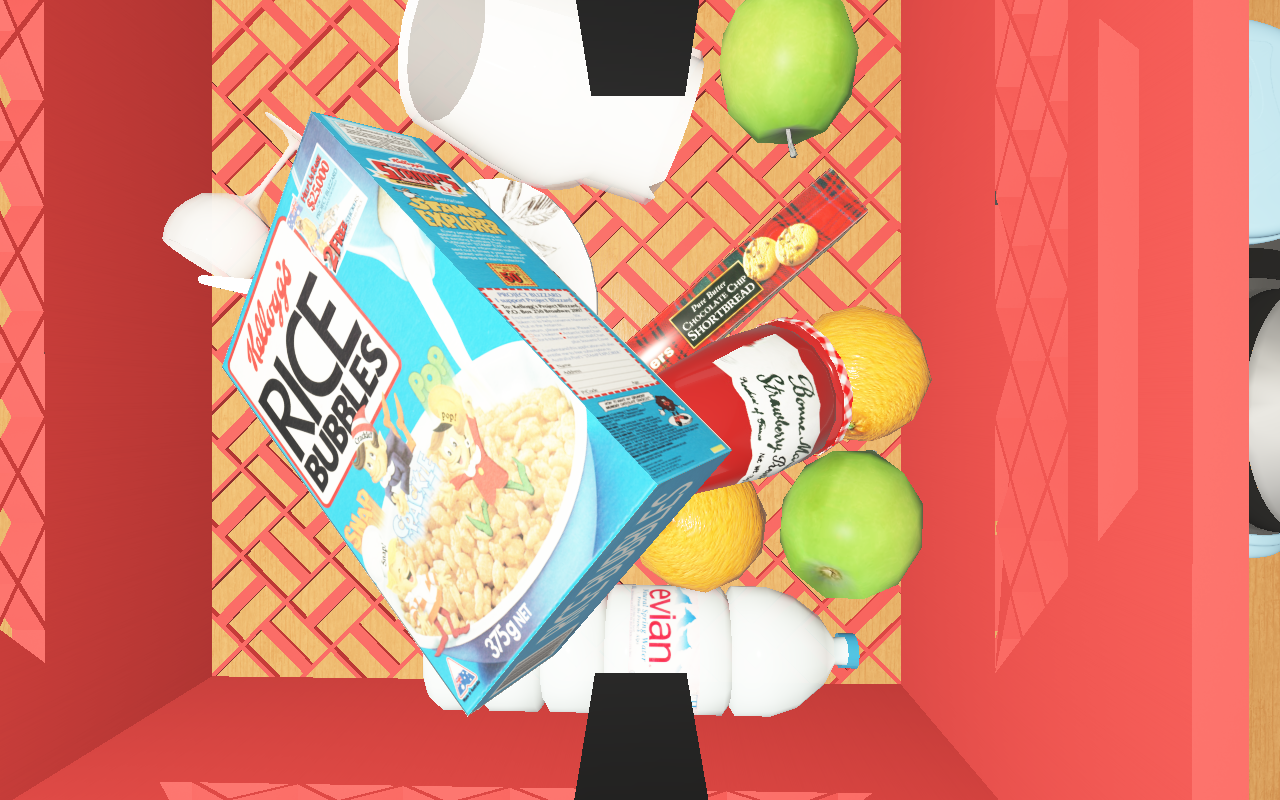
Objects in the scene:
carafe
water bottle
apple
orange
orange
plate
jam jar
cereal box
biscuit box